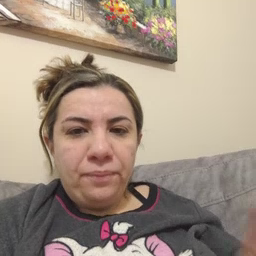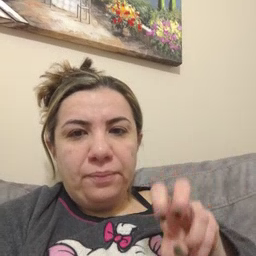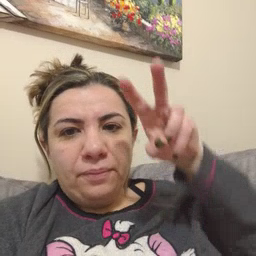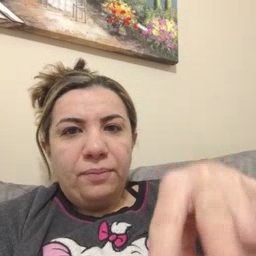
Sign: jump